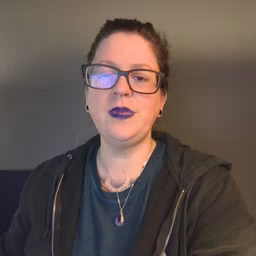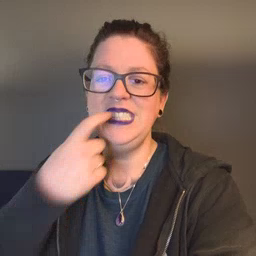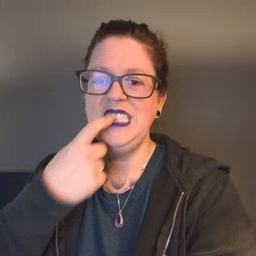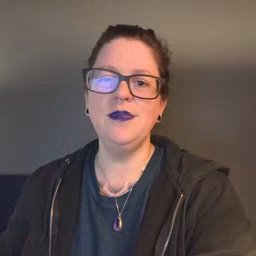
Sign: glasswindow